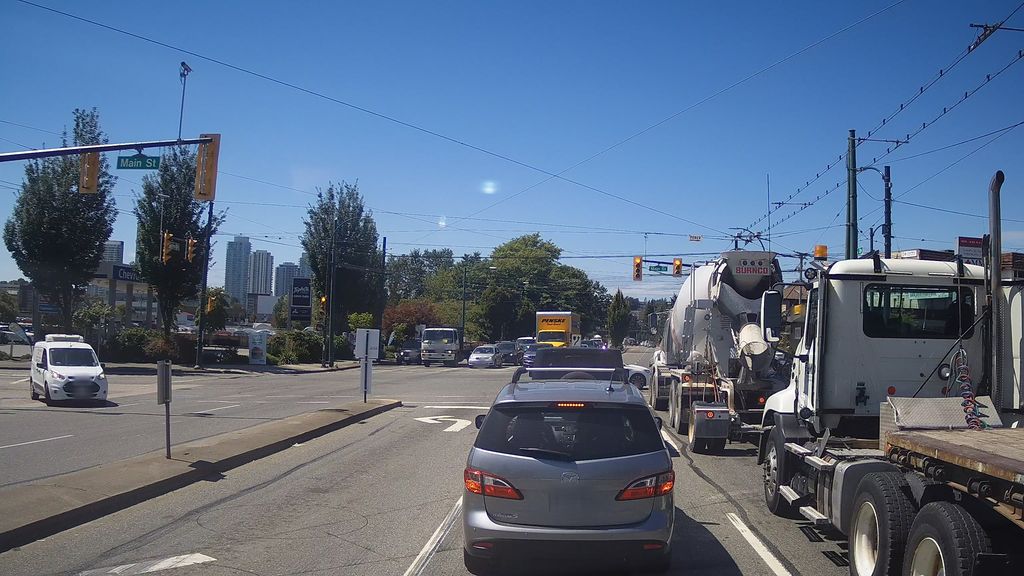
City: vancouver